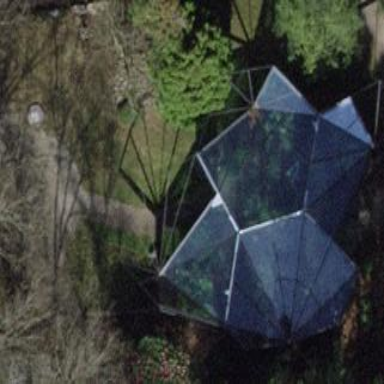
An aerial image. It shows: Greenhouse.